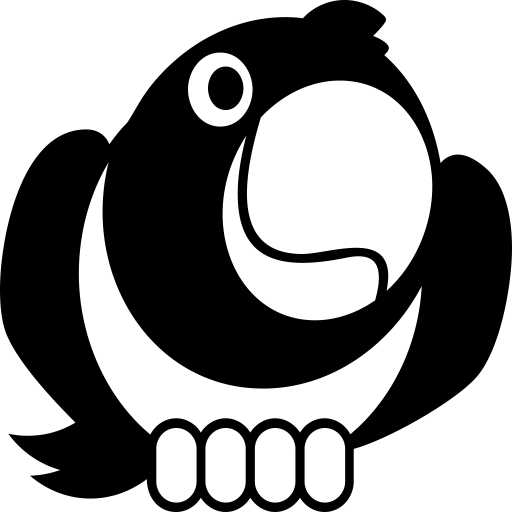
Tags: icon, FontAwesome, fa-icon, brand, themeisle